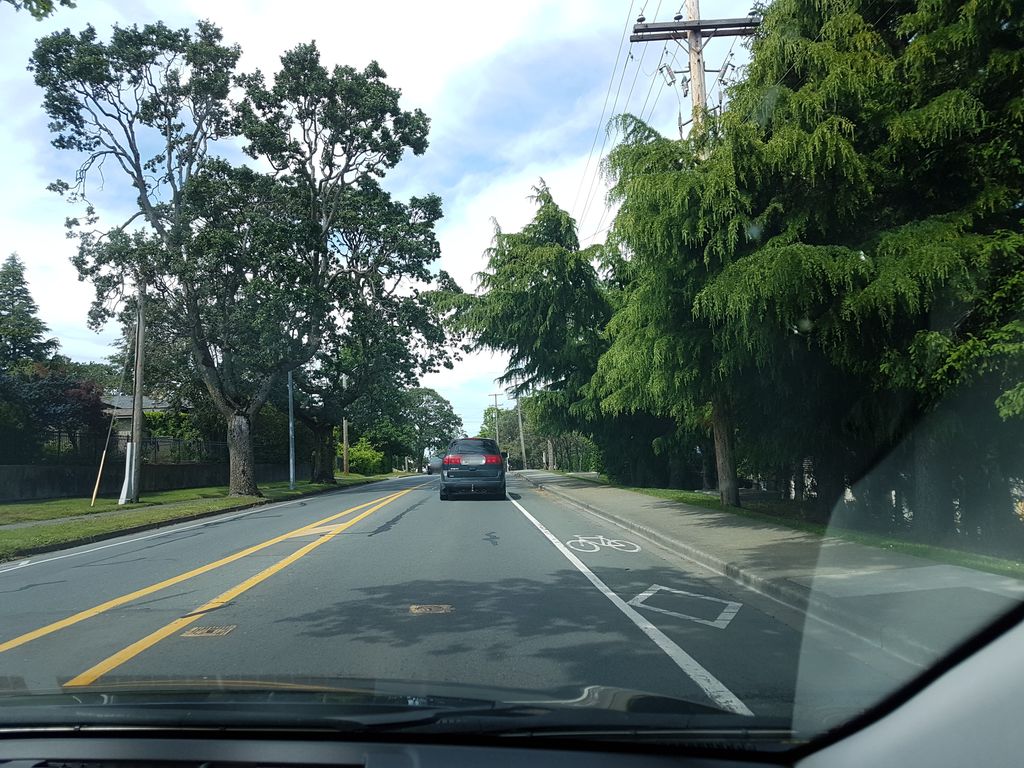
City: victoria